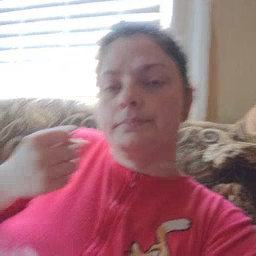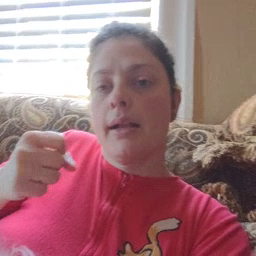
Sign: make